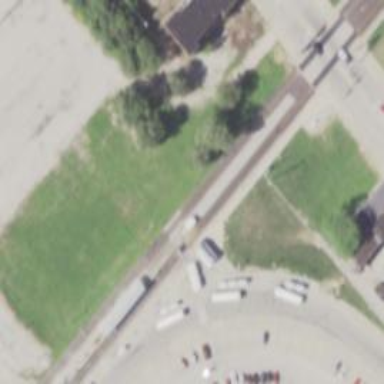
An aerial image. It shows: Railway crossing.